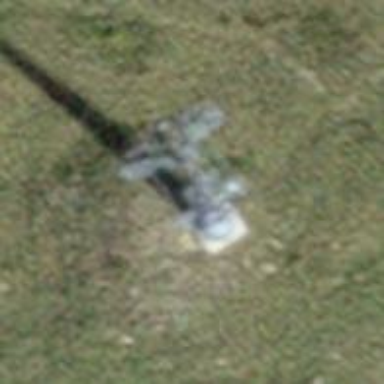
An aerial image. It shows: Pylon used for aerialway.